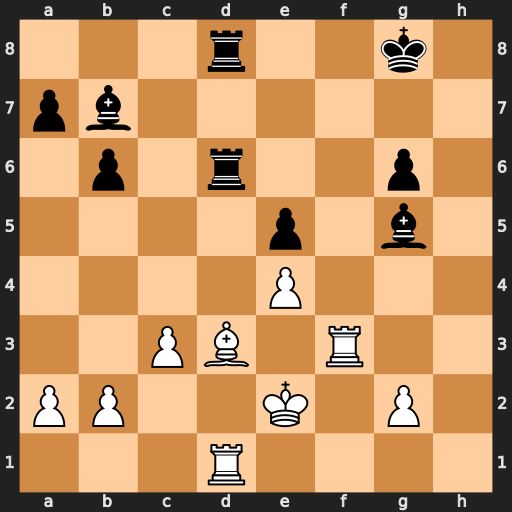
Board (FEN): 3r2k1/pb6/1p1r2p1/4p1b1/4P3/2PB1R2/PP2K1P1/3R4
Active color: w
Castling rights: -
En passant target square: -
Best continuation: Bc4+ Kg7 Rf7+ Kh6 Rh1+